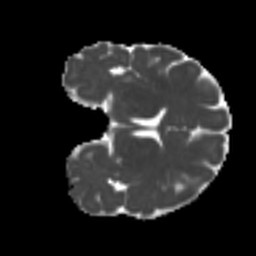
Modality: MD
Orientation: coronal
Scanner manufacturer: siemens
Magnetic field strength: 3 T
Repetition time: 4 s
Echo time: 0.0594 s